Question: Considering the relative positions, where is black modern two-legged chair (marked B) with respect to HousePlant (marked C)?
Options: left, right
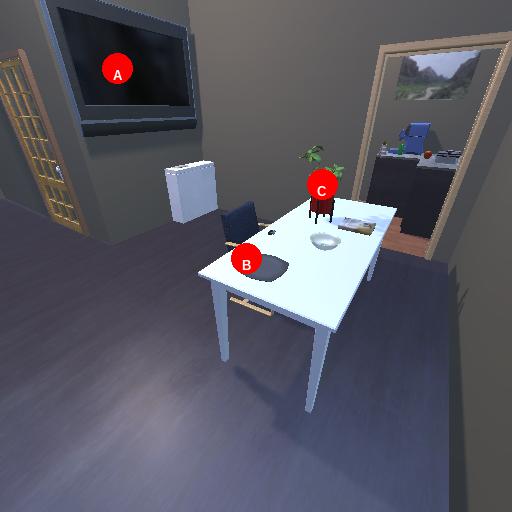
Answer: left